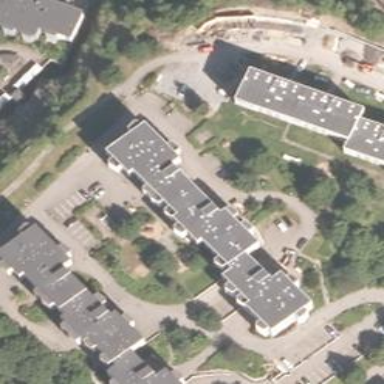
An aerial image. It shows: Flat-roofed apartment building.